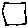
Label: square